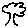
Label: tree